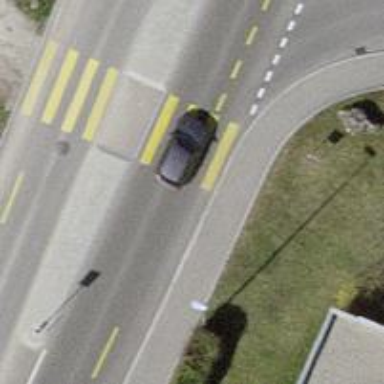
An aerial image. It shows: Secondary road with asphalt surface and designated cycle lane.